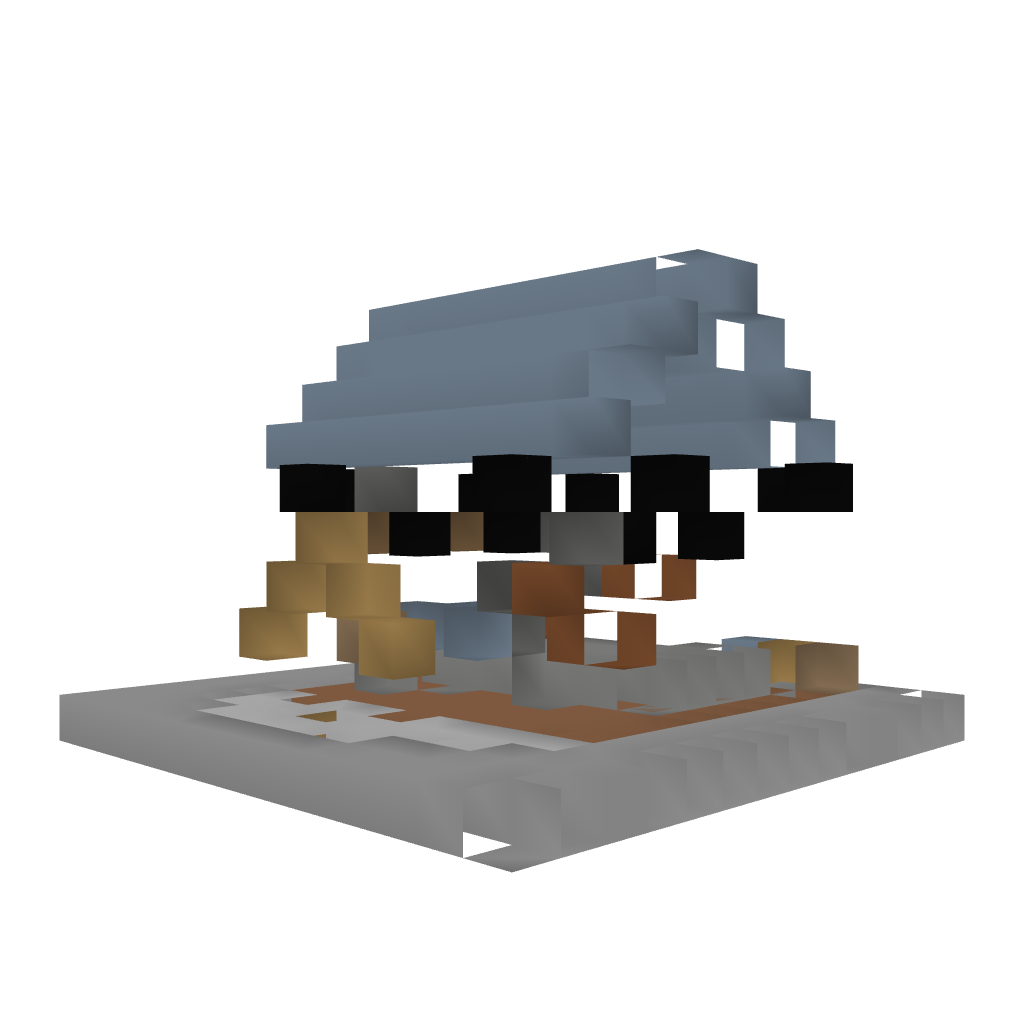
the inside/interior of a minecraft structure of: Watermill